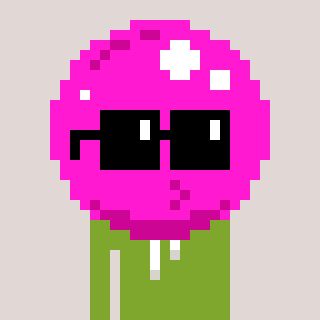
a pixel art character with square black sunglasses, a bubblegum-shaped head and a slimegreen-colored body on a warm background